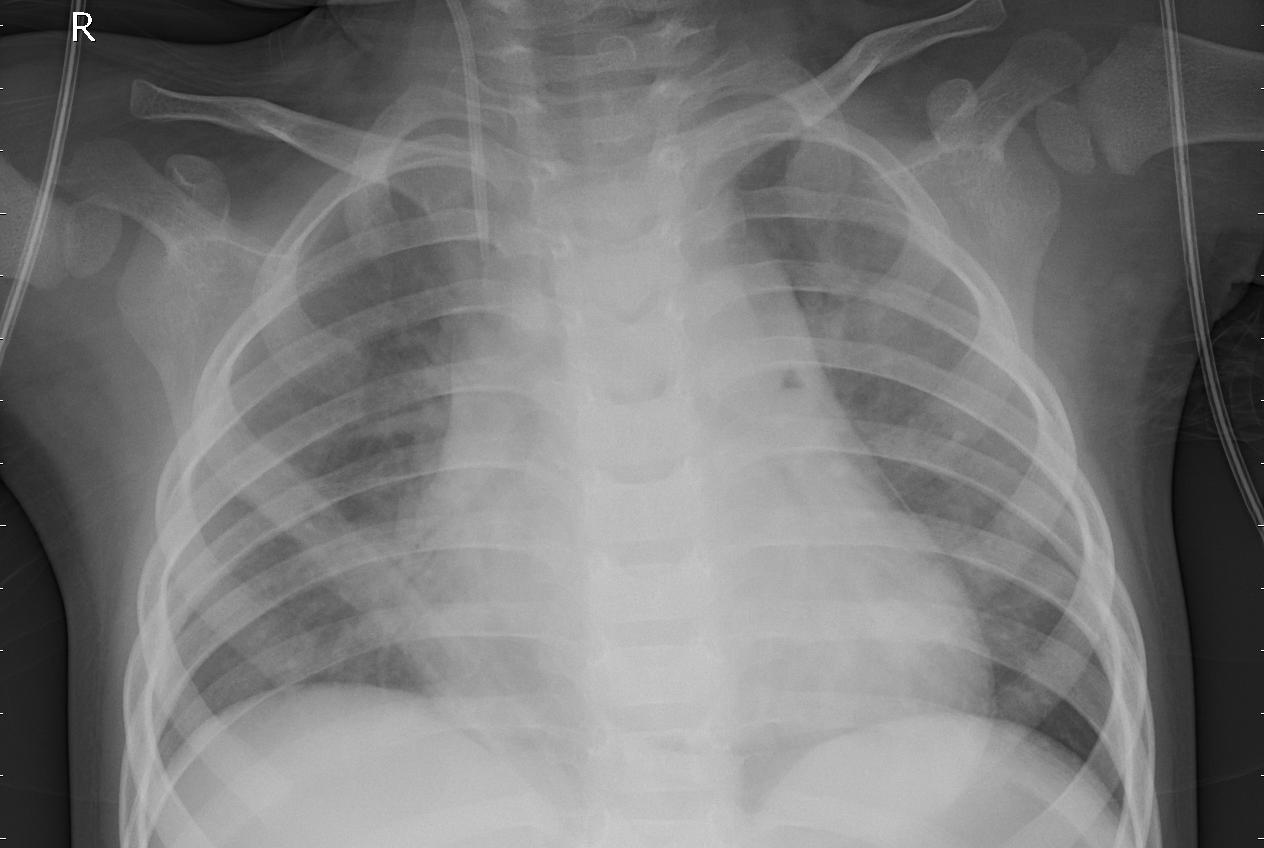
Diagnosis: PNEUMONIA